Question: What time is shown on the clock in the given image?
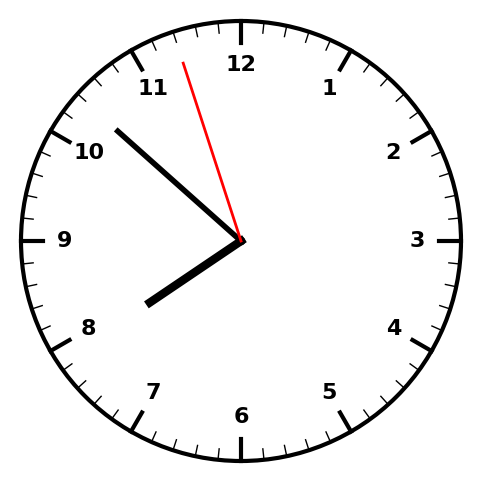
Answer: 07:51:57